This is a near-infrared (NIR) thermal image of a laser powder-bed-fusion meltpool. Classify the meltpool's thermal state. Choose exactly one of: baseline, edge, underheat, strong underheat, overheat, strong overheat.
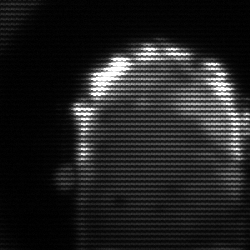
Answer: baseline